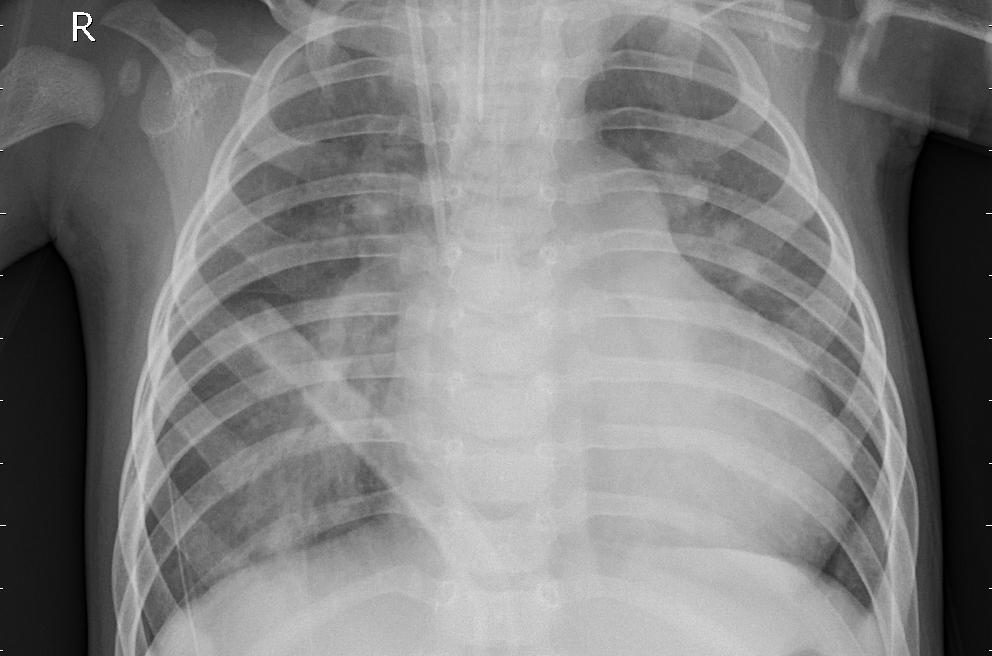
Diagnosis: PNEUMONIA